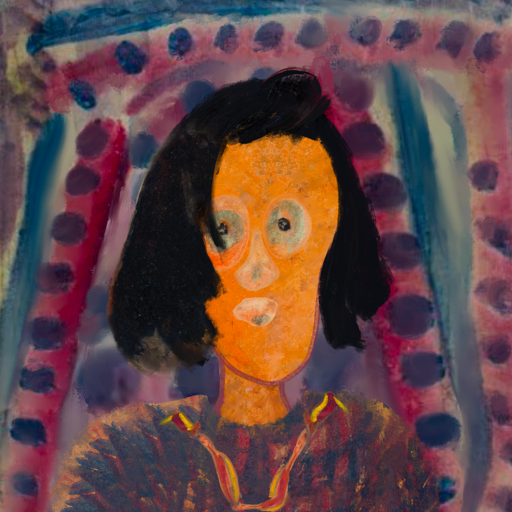
Background: HillGirl, Head And Neck Front: Hypocrite, Face Front: Childish, Bust: In_The_Sun, Hair Front: Mosgoul, Head Accessory: Blank, Second Necklace: Gypsy_Mother_1, Necklace: Blank, Baby: Blank